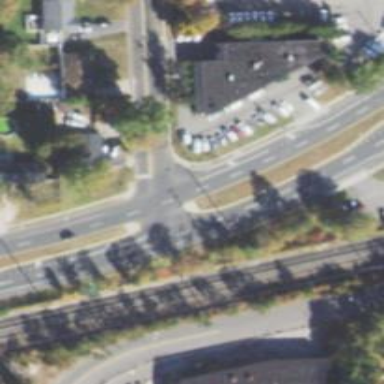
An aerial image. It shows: Marked road crossing.